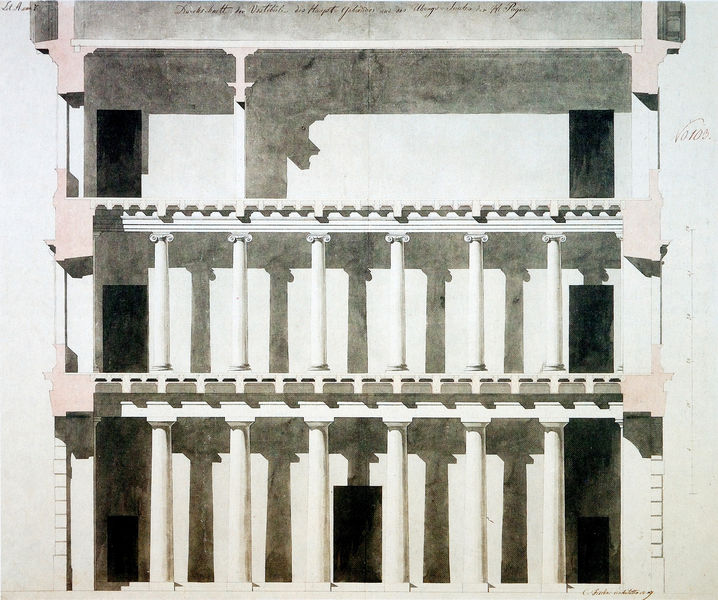
Titel: Residenz München, Pageriegebäude - Schnitt des Vestibüls (A)
Künstler: Carl von Fischer
Standort: München
Institution: Architektursammlung der Technischen Universität
Schlagwörter: dunkel, schatten, weiß, aquarell, fenster, grau, hell, licht, schwarz, säule, säulen, tür, zeichnung, dach, gebäude, haus, wand, architektur, stein, signatur, kirche, sonne, decke, drei, oper, theater, rosa, balkon, schrift, modell, ansicht, bogen, fassade, türen, mauer, grafik, graphik, hof, balken, tor, galerie, foto, fotografie, wände, eingänge, laviert, tusche, innenhof, kolonnade, loggia, umgang, antike, palazzo, stockwerk, druck, druckgraphik, schnitt, beschriftung, koloriert, entwurf, arkaden, kapitelle, kapitell, fries, voluten, ionisch, griechenland, etagen, geschosse, plan, horizontal, dorisch, stockwerke, querschnitt, bau, bezeichnung, gebälk, ebenen, säulengang, bauwerk, öffnungen, aufriss, korintisch, etage, architekturzeichnung, kollonade, zeile, faszien, superposition, bogengang, säulenordnung, ordnung, durchschnitt, längsschnitt, aufschnitt, erdgeschoss, kolonnaden, baukörper, obergeschoss, emporen, archittrav, dorische säule, fasziengebälk, gebälck, graphil, korintische säule, saulen, schattent, stckwerke, toskanisch, jonisch, 103